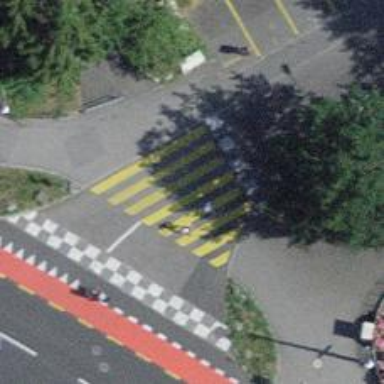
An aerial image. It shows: Uncontrolled zebra crossing with zebra markings.